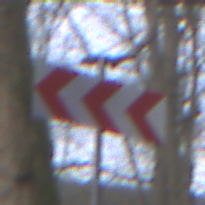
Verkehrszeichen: RichtungstafelnInKurvenGrossRechts
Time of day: MorningAfternoon
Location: Outdoor (Nature)
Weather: PartlyCloudy
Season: NotSpecified
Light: Natural